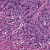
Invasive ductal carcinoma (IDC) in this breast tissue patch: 1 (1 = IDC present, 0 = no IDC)